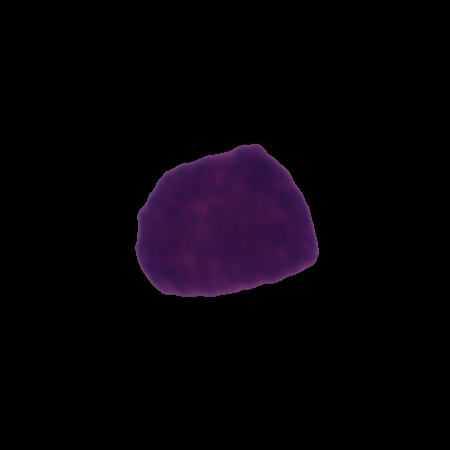
Label: healthy